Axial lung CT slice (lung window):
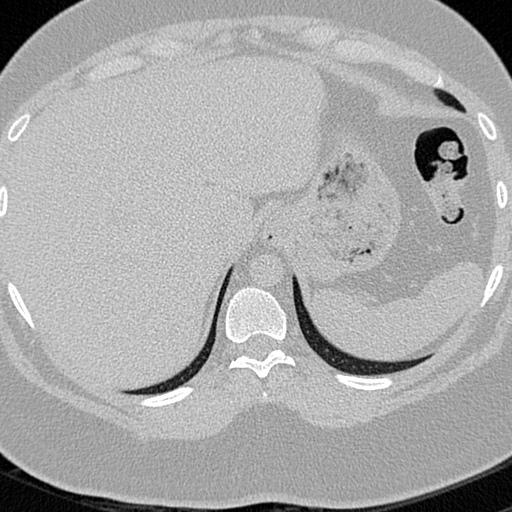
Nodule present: no